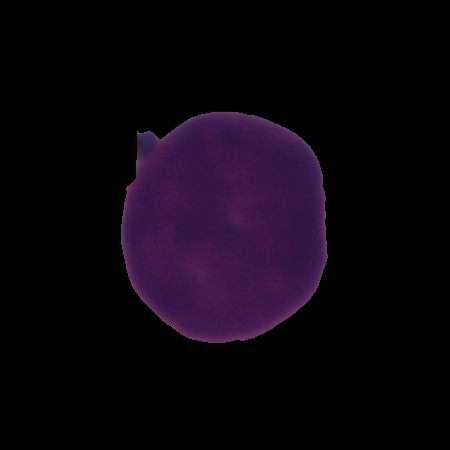
Label: healthy